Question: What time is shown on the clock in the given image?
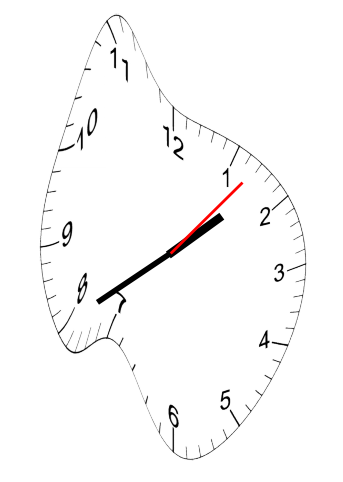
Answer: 01:40:07